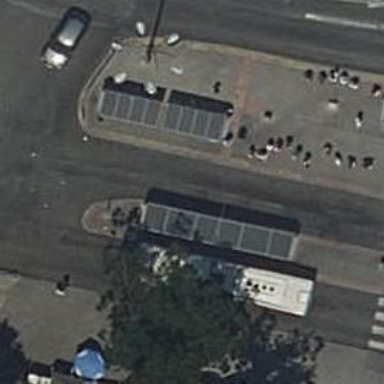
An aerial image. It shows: Bus stop with sheltered platform for public transport.